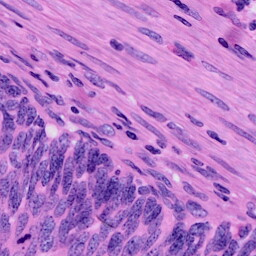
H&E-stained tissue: Cervix